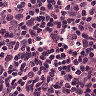
Metastatic tissue present: no